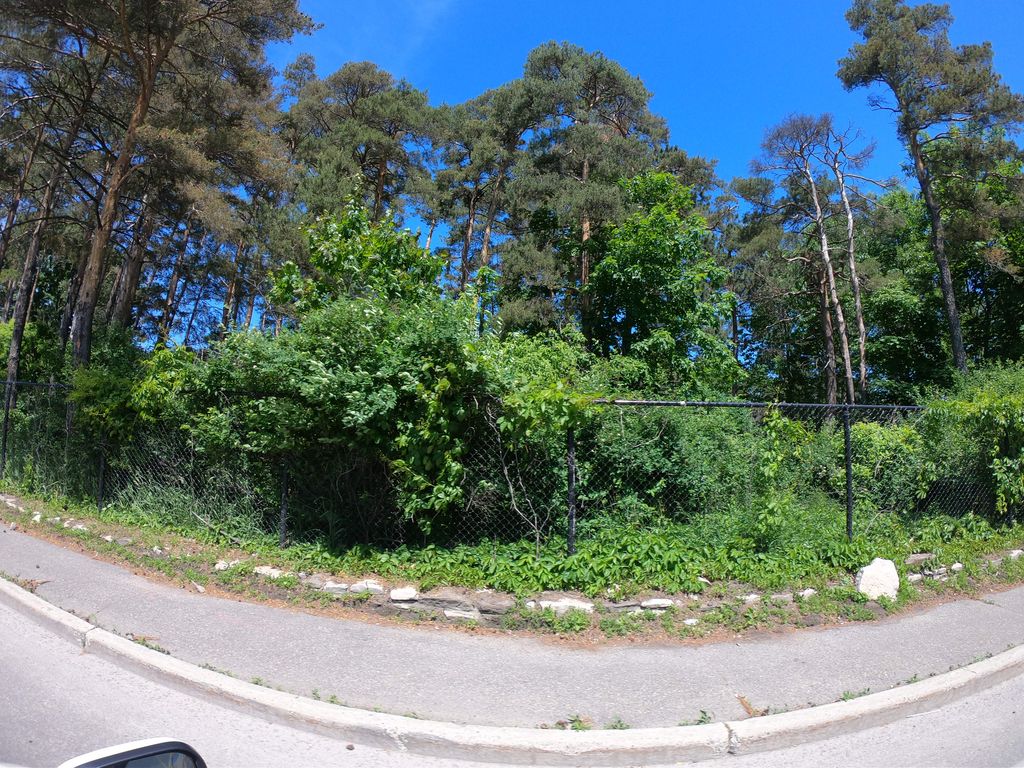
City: ottawa-gatineau